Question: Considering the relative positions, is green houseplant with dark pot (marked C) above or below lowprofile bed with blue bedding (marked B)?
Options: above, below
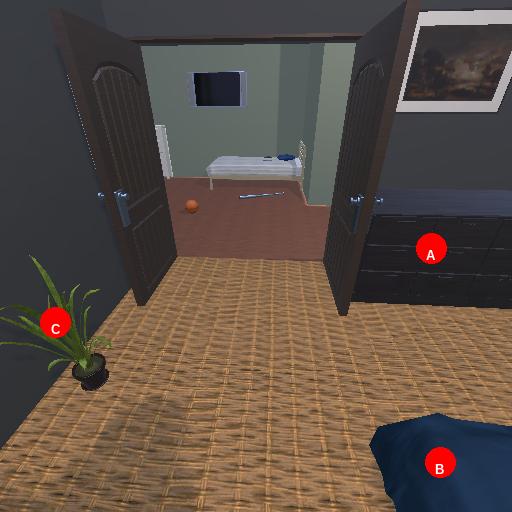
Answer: above